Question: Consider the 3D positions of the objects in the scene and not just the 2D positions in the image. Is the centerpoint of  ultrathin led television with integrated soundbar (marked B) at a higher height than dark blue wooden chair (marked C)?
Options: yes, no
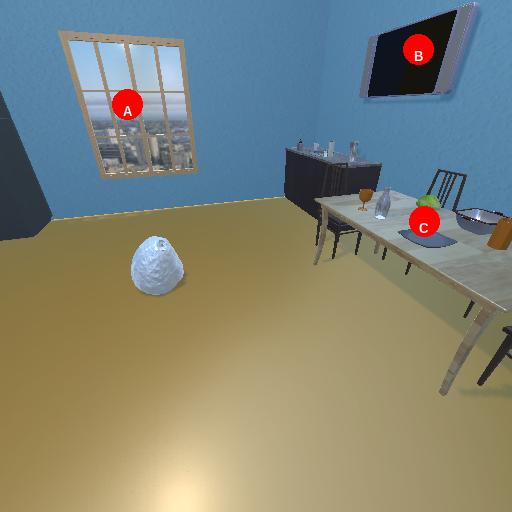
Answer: yes